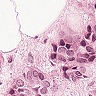
Metastatic tissue present: yes